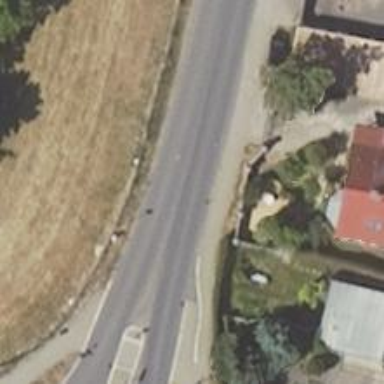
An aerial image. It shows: Residential road.